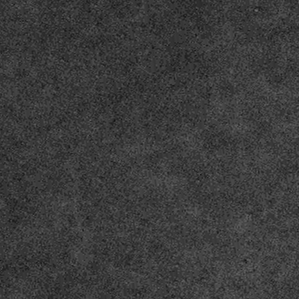
Label: frost